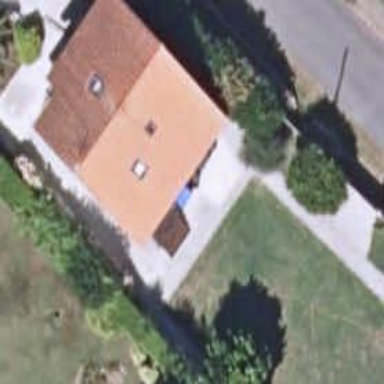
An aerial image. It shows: Simple house.